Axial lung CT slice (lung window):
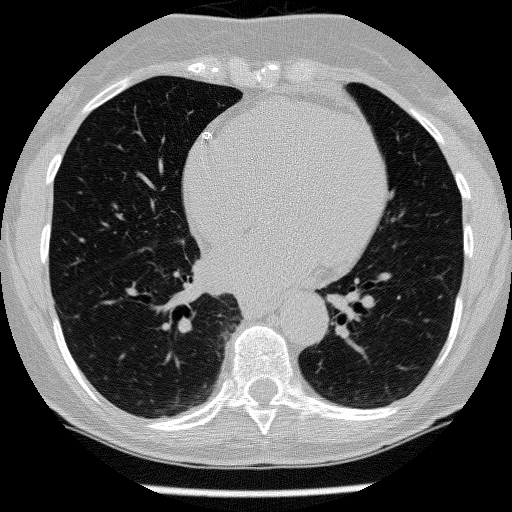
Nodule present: no